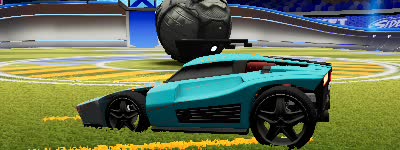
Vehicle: breakout